Field crop: tomato
Growth stage: 1
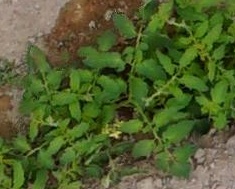
Species: tomato